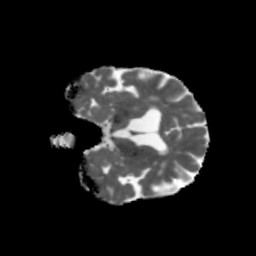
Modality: MD
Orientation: coronal
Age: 43
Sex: male
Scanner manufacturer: siemens
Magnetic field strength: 3 T
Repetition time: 5.47 s
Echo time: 0.0854 s